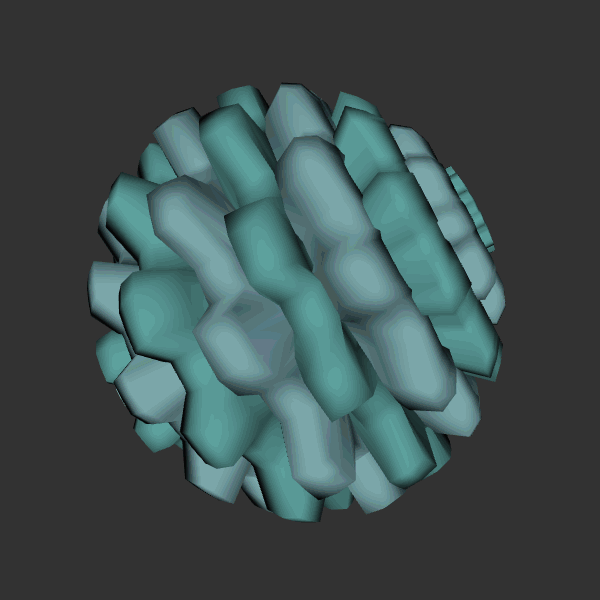
Background: dark